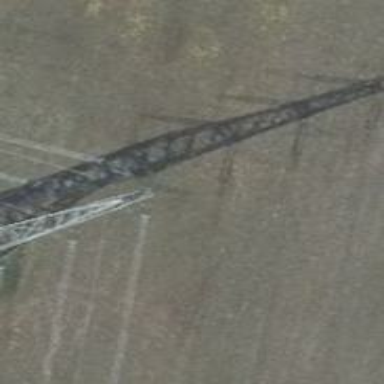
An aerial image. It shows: Three cables of power line.